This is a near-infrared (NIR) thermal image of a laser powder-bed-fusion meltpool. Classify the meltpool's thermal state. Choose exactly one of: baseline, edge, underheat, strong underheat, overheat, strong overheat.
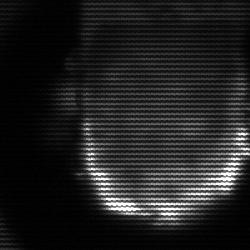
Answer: baseline